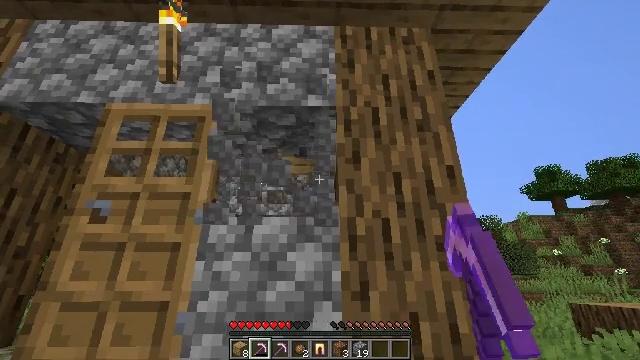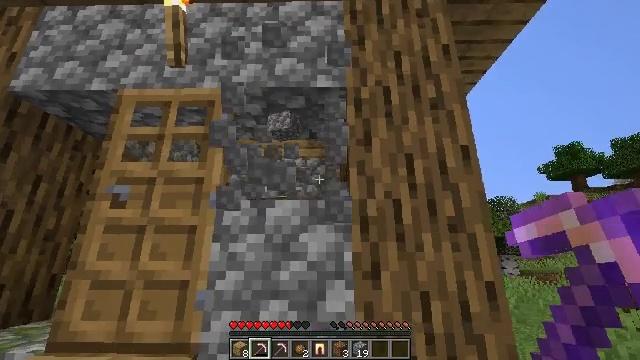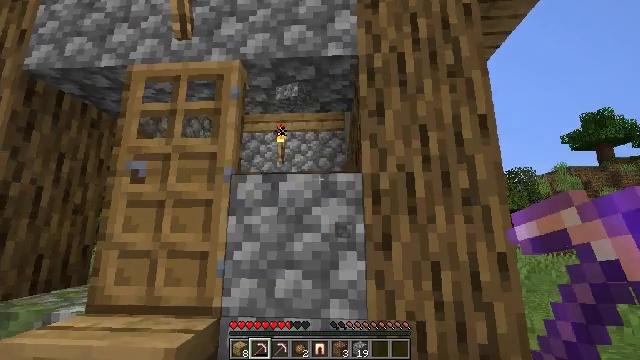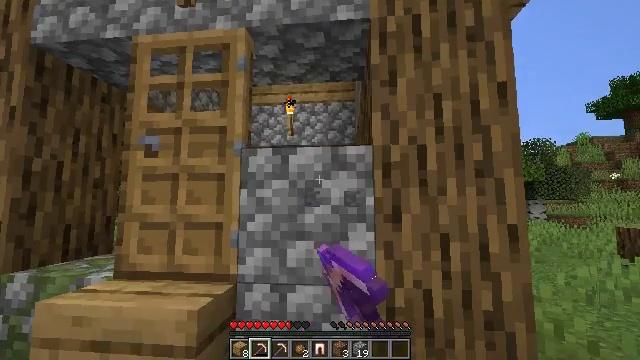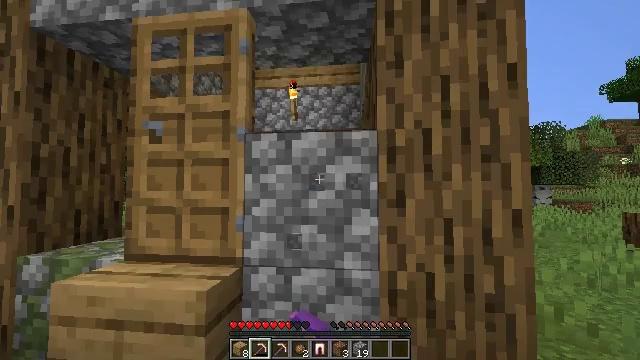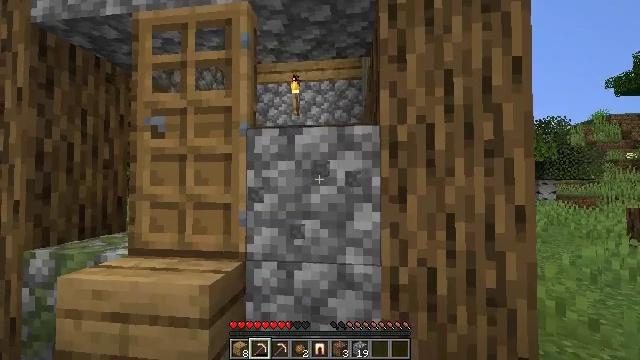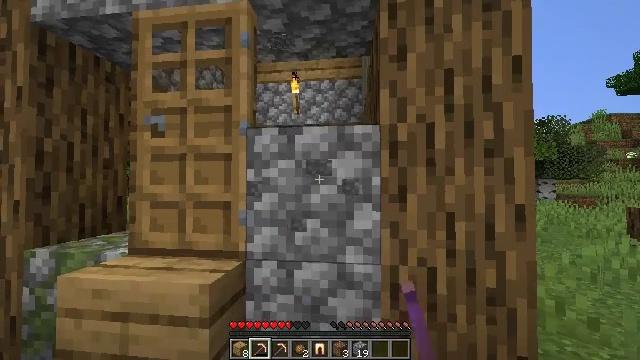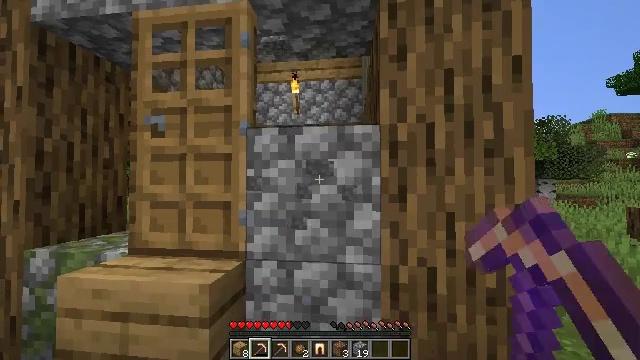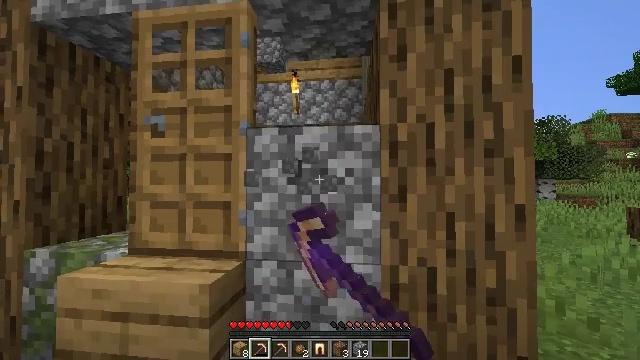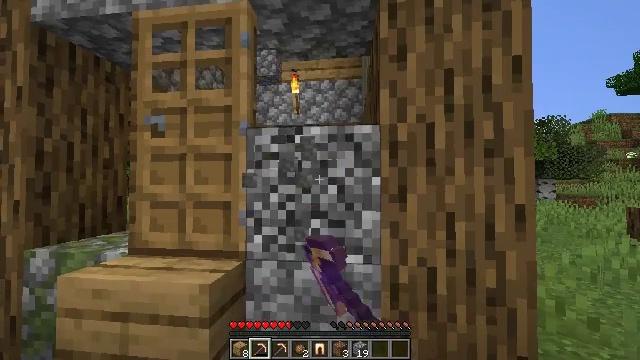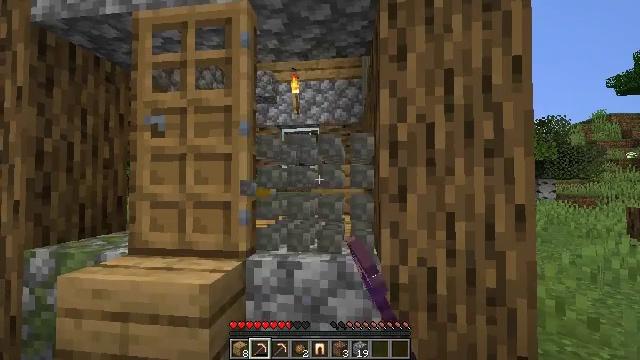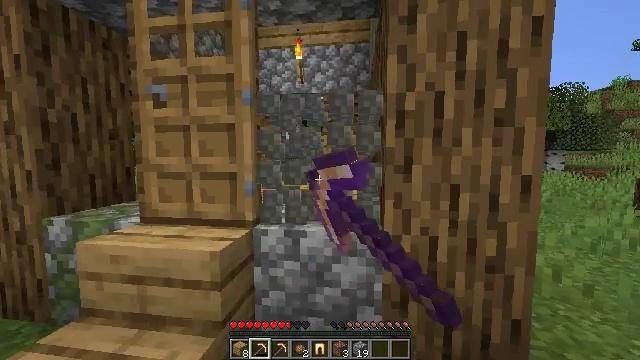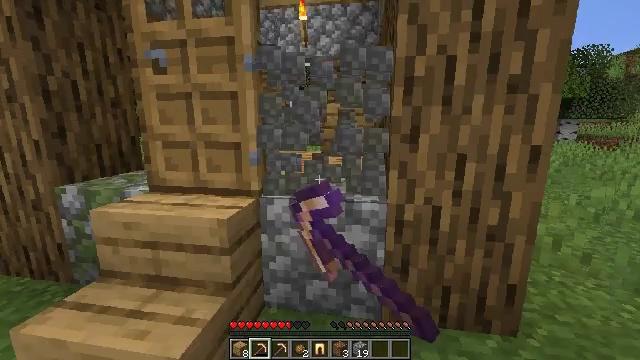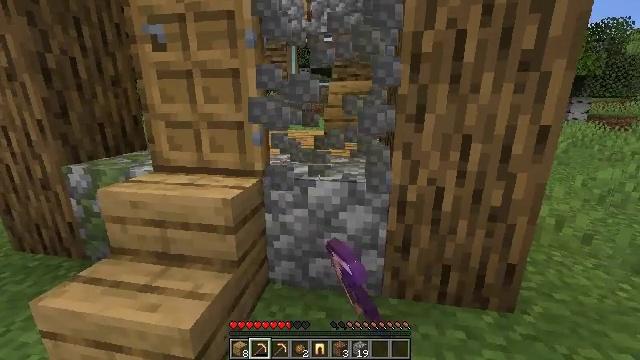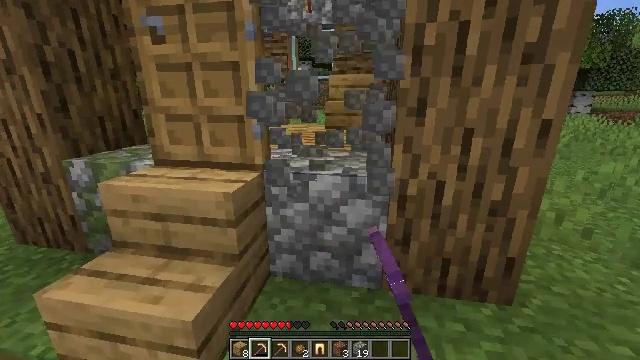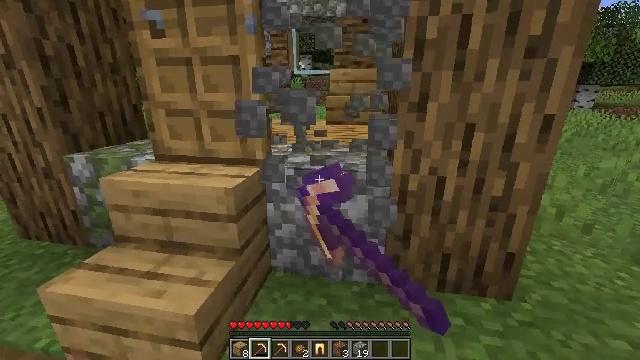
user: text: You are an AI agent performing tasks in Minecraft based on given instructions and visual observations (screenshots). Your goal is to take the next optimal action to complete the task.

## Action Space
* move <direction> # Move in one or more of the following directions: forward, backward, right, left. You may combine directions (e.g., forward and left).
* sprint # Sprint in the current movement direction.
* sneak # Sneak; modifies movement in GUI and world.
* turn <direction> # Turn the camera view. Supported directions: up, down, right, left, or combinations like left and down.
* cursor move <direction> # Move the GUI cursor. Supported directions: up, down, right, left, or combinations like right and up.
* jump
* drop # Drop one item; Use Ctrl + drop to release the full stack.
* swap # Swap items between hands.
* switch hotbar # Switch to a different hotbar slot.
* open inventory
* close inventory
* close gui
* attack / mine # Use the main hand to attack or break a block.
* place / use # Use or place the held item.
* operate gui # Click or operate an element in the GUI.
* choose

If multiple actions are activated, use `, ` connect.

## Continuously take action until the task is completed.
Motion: motion action
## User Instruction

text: Digging the cobblestone underground.
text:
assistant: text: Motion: turn left and down, attack / mine
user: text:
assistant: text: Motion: turn left and down, attack / mine
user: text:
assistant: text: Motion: turn left and down, attack / mine
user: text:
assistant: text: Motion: turn down, attack / mine
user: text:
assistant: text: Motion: turn down, attack / mine
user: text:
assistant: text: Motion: attack / mine
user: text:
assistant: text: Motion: attack / mine
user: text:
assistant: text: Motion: attack / mine
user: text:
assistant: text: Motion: attack / mine
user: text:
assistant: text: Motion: attack / mine
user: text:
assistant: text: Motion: turn left and down, attack / mine
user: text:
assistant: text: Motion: turn left and down, attack / mine
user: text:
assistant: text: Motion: turn down, attack / mine
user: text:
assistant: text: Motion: turn down, attack / mine
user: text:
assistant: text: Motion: turn down, attack / mine
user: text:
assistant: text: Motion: turn down, attack / mine
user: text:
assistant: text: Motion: turn left and down, attack / mine
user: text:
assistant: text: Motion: turn down, attack / mine
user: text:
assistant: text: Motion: attack / mine
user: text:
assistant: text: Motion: attack / mine
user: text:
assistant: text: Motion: attack / mine
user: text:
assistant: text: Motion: attack / mine
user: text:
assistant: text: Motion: attack / mine
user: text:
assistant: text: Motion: attack / mine
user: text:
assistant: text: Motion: attack / mine
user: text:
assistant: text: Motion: attack / mine